Aerial crown-view tile of a tropical tree (Barro Colorado Island, Panama), acquired 20250818:
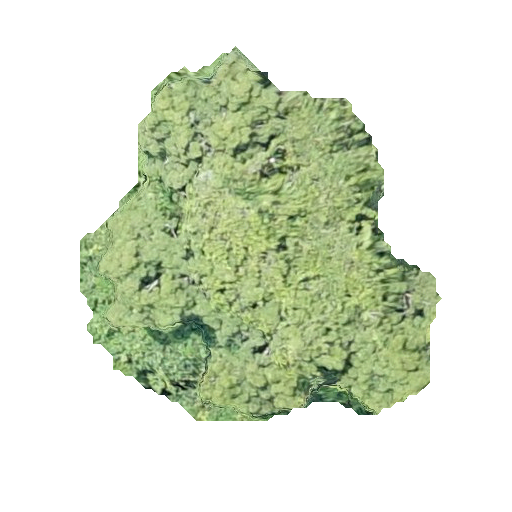
Species: Hura crepitans
GBIF accepted scientific name: Hura crepitans
Crown area: 132.155 m²